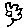
Label: flower